Question: I have a wrapper div that has height 100% of the page, within the wrapper I have a dynamic number of divs.
I want the last div in the wrapper div to fill the remaining space.
'''
html {
height: 100%;
}
body {
height: 100%;
}
#wrapper {
height: 100%;
width: 200px;
border: solid 1px #FF0;
}
#wrapper .child {
border: solid 1px #F00;
height: 40px;
}
#wrapper .last {
height: 100%;
border: solid 1px #000;
}
'''
As you can see in the example: <URL> when I set the last div height to 100% it overflows the wrapper div.
this is what I am trying to achieve:

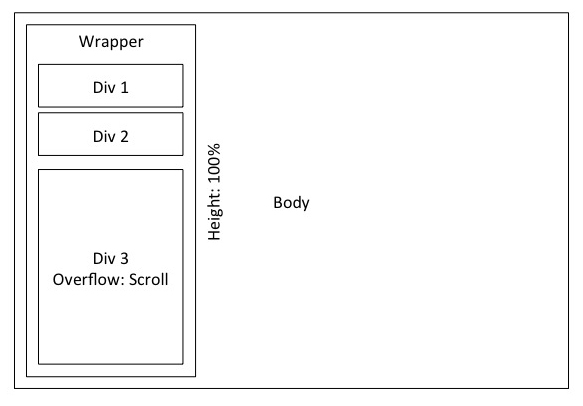
Answer: What you described clearly looks like a '<table>'. You may attempt to emulate it:
1. Add display: table; to #wrapper
2. Add display: table-row; to #wrapper div
<URL>
The cons of this solution are:
- - '#wrapper div'
It is a nasty solution, but the only one I can think of right now.
I would rather take a look at the exact design you're trying to achieve and find a better workaround for your problem.